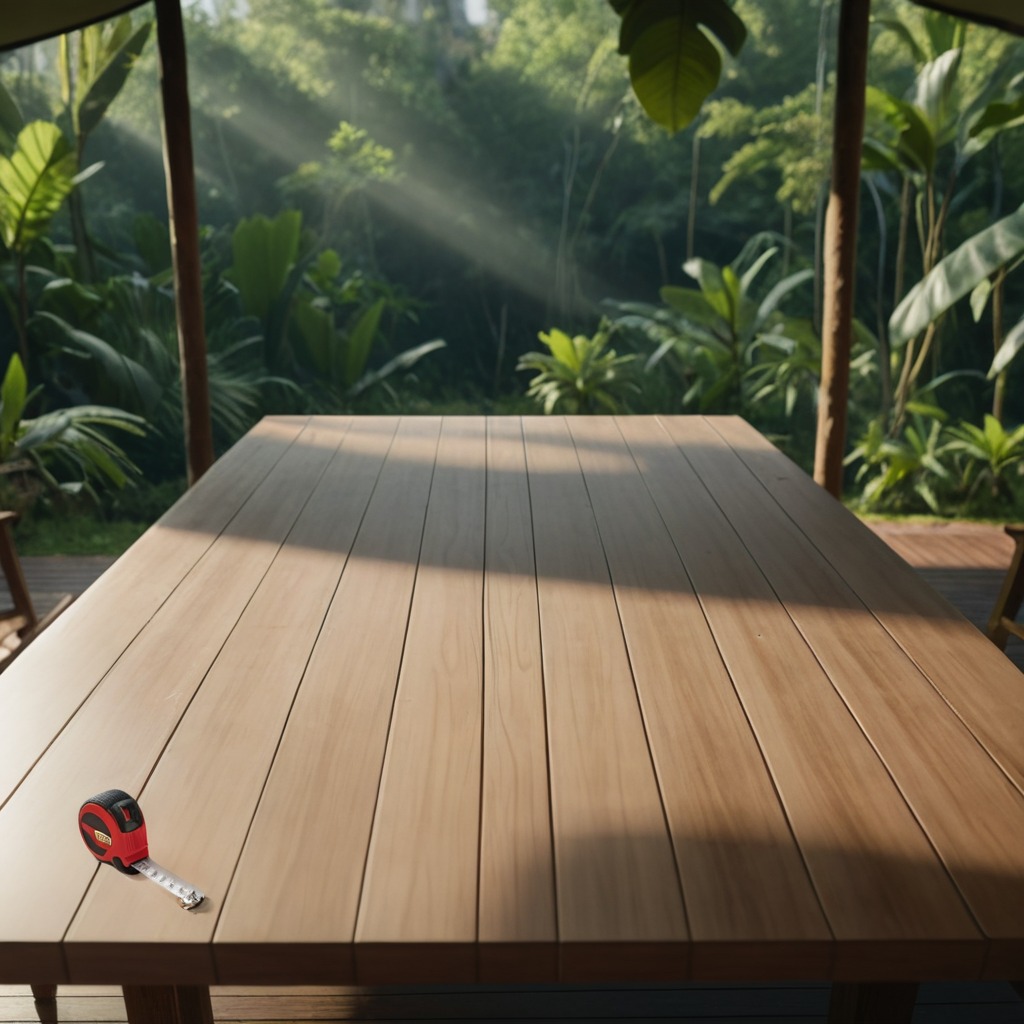
A measuring tape lies on a wooden table inside a jungle field workshop tent humid ambient light worn but